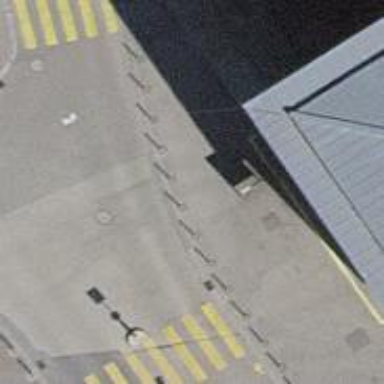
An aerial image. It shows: Bollard.